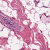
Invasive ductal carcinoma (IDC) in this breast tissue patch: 0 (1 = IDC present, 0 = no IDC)